Interaction volume radius: 5 \u00c5
Interaction volume height: 15 \u00c5
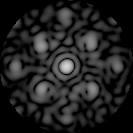
Disorder parameter: 0.46